Question: I'm new in Visual basic and I would like to approach something simple.
I have and 'TextBox'
-
---
'''
Private Sub CommandButton1_Click()
TextBox1.Text = "Hi my name is Koki"
End Sub
'''
---
'''
Private Sub TextBox1_Change()
End Sub
'''

'<span></span>'
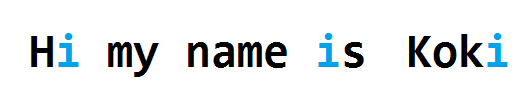
Answer: While dealing with VBA you have to consider ranges and then properties of the given ranges. Here you have a sample code doing what you want:
'''
Private Sub CommandButton1_Click()
Set Object = ActiveDocument.Shapes.AddTextbox(Orientation:=msoTextOrientationHorizontal, Left:=10, Top:=10, Width:=80, Height:=80)
With Object.TextFrame.TextRange
.Text = "Hi my name is Koki"
With .Characters(2).Font
.ColorIndex = wdTurquoise 'http://msdn.microsoft.com/en-us/library/office/aa195611(v=office.11).aspx
End With
With .Characters(12).Font
.ColorIndex = wdTurquoise
End With
With .Characters(18).Font
.ColorIndex = wdTurquoise
End With
End With
End Sub
'''
As you can see, I am adding the textbox at the start. I am doing this to make sure that you use the right textBox (if you add an ActiveX textbox the behaviour would be different).
---------- UPDATE
In order to rely on the proposed methodology, you might have to use the Document Open event to delete any shape and write the ones you want. For example:
'''
Private Sub Document_Open()
For i = ActiveDocument.Shapes.Count To 1 Step -1
ActiveDocument.Shapes(i).Delete
Next i
Set Object = ActiveDocument.Shapes.AddTextbox(Orientation:=msoTextOrientationHorizontal, Left:=10, Top:=10, Width:=80, Height:=80)
End Sub
'''
This code will be called when the document is opened and will delete all the shapes you created (not the ActiveX objects, like the commandButton) and add the textbox. You can declare the 'Object' variable globally and access it from anywhere in the code ('CommandButton1_Click()', for example).
Bear in mind that this is an example of a workaround to get what you want. You don't need to delete the given shapes, you can just take this code to check what to do at the start of the document: if there is a shape called "the name I want", let it there and don't do anything, just set it to the global 'Object' variable, that is:
'''
Private Sub Document_Open()
For i = ActiveDocument.Shapes.Count To 1 Step -1
If(ActiveDocument.Shapes(i).Name = "the name I want") Then
Set Object = ActiveDocument.Shapes(i)
Exit Sub
End If
Next i
Set Object = ActiveDocument.Shapes.AddTextbox(Orientation:=msoTextOrientationHorizontal, Left:=10, Top:=10, Width:=80, Height:=80)
End Sub
'''